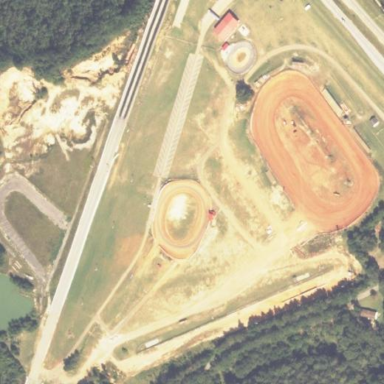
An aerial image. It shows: Sports center specializing in motorsports.